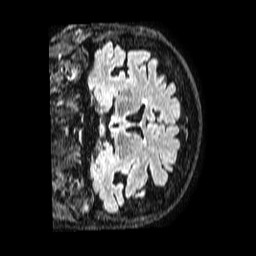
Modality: FLAIR
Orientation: coronal
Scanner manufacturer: philips
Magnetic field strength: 1.5 T
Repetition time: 4.8 s
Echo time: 0.3 s